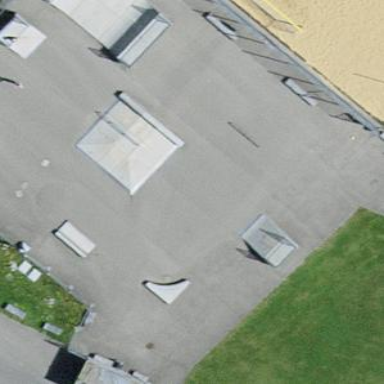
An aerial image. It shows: Asphalt pitch for leisure land activities.